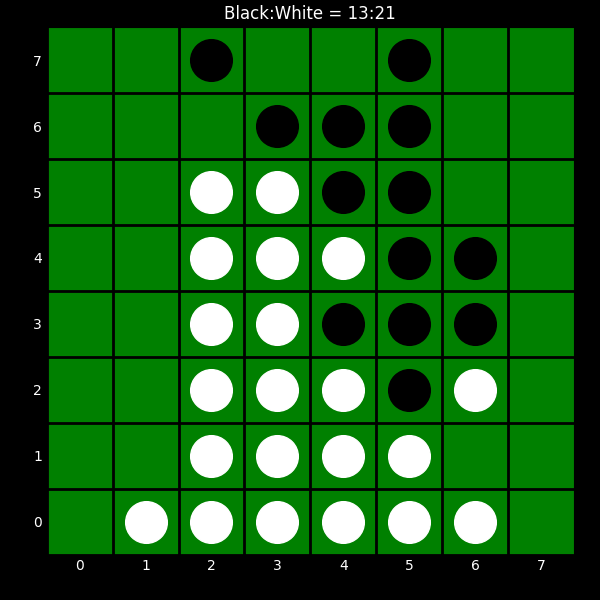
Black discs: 13
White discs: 21